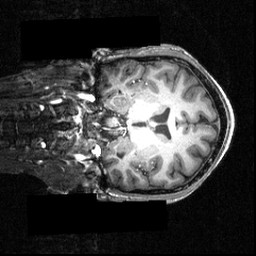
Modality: T1w
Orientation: coronal
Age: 24
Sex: male
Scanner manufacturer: siemens
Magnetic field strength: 3.951 T
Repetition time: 1.5 s
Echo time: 0.00335 s